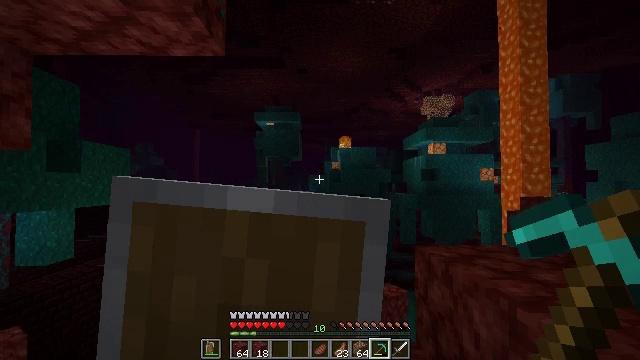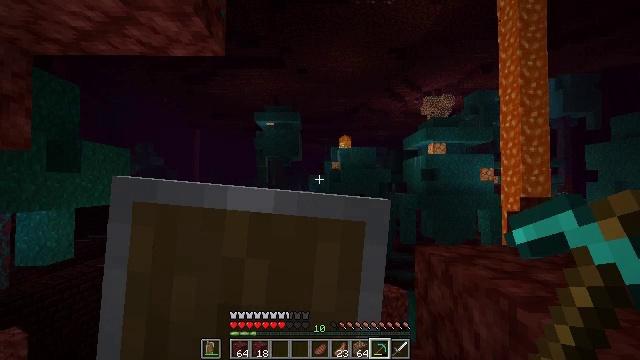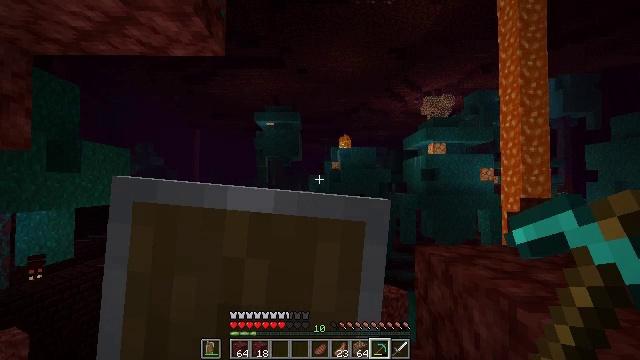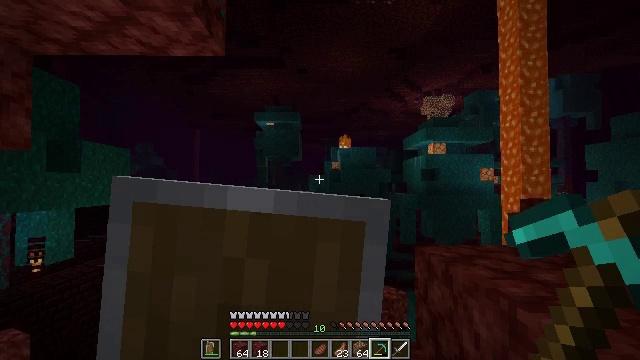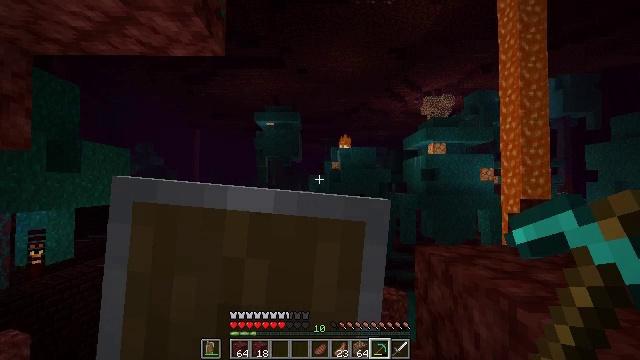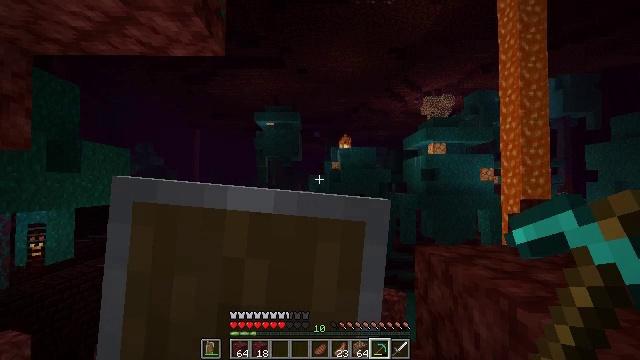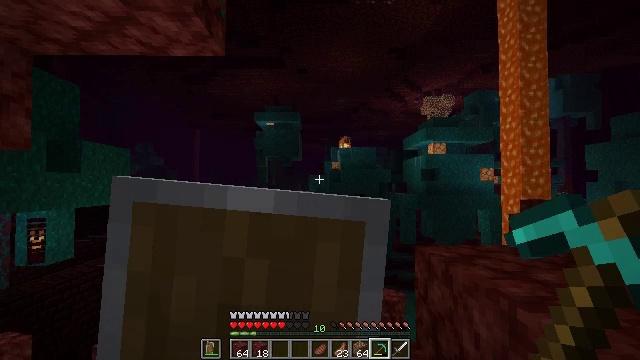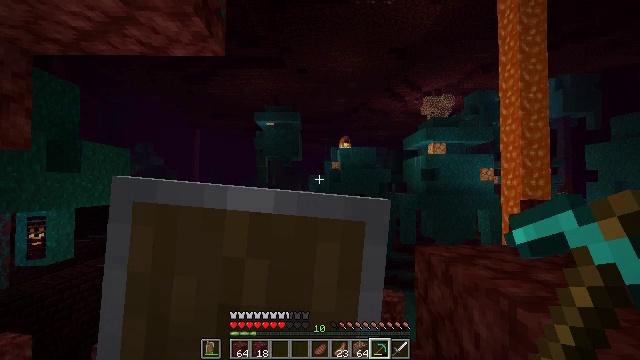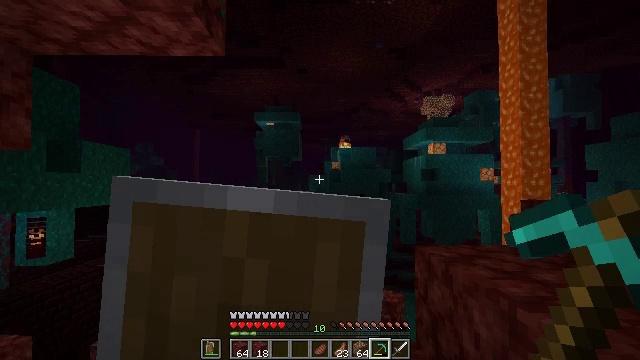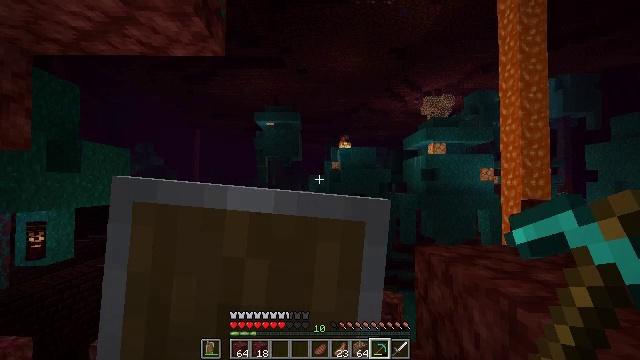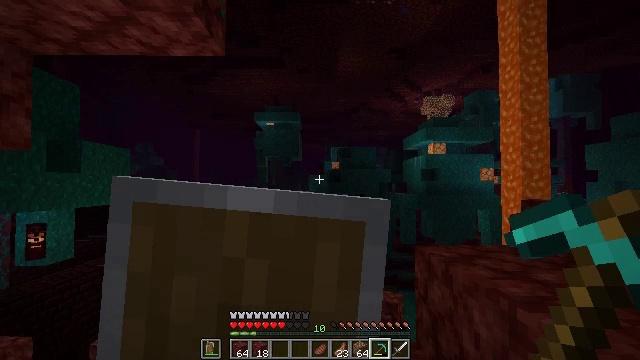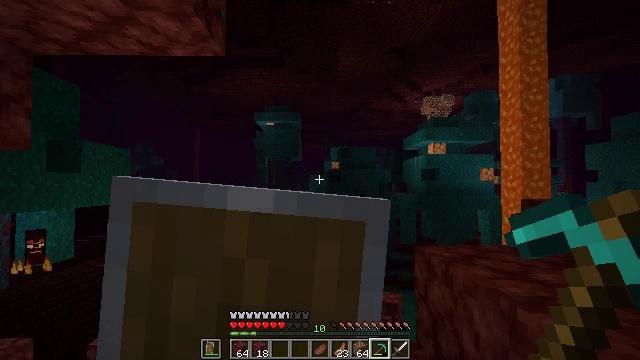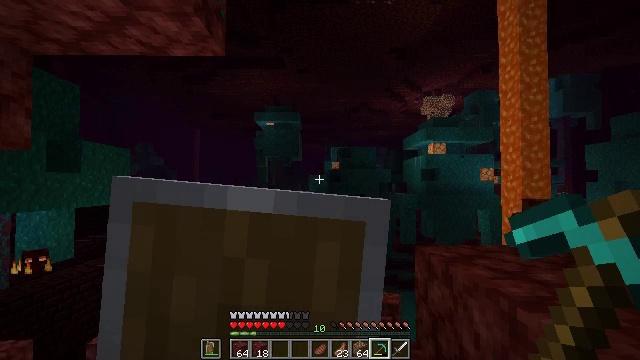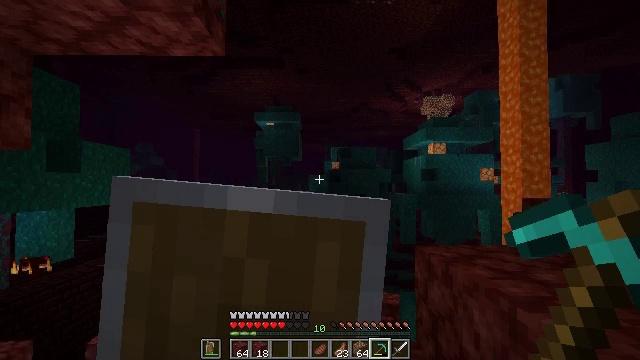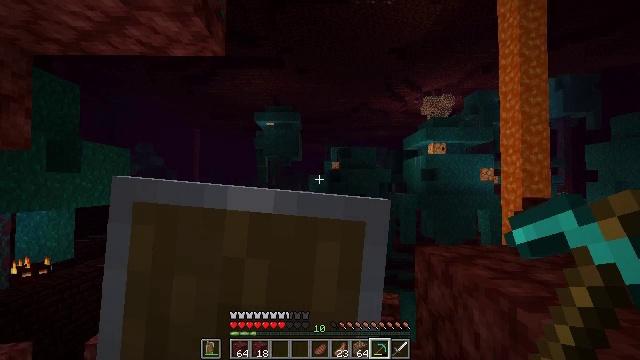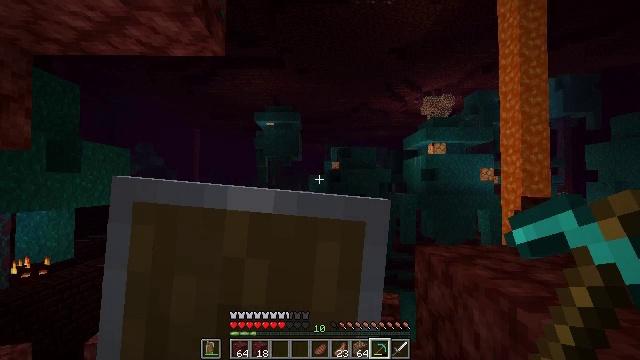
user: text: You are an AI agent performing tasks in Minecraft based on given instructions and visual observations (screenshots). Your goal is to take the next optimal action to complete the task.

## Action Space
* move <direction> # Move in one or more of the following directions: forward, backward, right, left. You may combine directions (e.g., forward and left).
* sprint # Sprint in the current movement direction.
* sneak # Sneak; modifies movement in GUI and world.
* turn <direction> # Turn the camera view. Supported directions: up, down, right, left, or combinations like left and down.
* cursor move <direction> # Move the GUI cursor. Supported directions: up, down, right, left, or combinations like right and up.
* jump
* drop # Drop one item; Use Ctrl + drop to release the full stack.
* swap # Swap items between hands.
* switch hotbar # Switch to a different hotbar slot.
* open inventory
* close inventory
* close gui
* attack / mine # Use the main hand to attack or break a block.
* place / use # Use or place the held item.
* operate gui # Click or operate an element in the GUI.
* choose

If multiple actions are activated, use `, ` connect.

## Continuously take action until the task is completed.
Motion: motion action
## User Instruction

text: Clear the fire from the area.
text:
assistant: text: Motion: use / place
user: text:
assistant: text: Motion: use / place
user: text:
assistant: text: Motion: use / place
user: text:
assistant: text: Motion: use / place
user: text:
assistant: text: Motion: use / place
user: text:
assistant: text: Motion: use / place
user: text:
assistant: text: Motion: use / place
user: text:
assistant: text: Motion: use / place
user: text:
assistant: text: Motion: use / place
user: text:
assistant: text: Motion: use / place
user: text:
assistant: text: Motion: use / place
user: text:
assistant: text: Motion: use / place
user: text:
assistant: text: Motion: use / place
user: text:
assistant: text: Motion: use / place
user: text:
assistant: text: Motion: use / place
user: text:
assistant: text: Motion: use / place
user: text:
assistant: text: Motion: use / place
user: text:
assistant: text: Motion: use / place
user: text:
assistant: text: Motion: use / place
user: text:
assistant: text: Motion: use / place
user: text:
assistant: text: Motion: use / place
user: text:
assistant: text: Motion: use / place
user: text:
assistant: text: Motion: use / place
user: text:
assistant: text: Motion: use / place
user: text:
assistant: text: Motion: use / place
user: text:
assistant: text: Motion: use / place
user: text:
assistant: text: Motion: use / place
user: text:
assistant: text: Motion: use / place
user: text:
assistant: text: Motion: use / place
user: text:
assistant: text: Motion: use / place